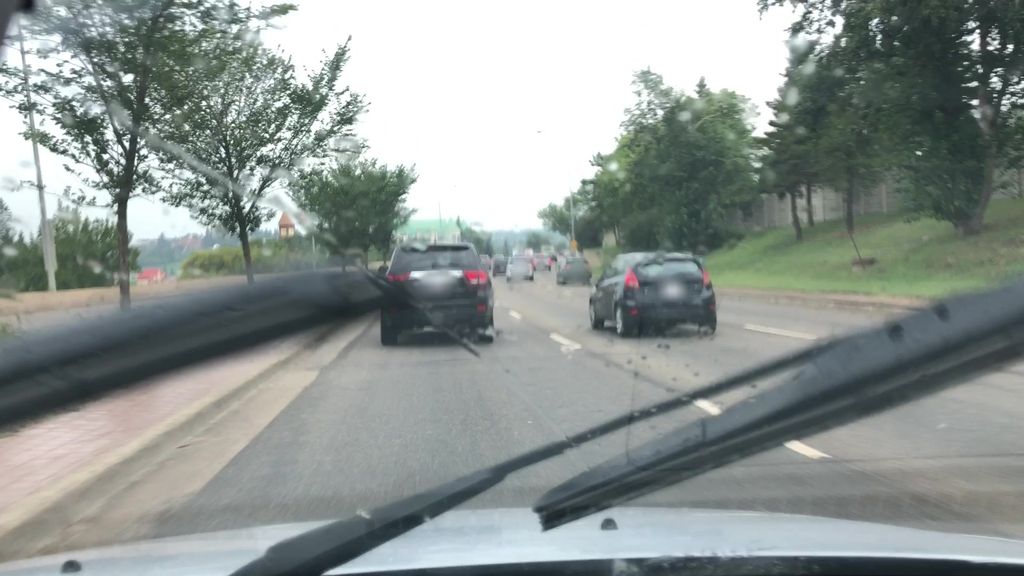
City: edmonton